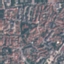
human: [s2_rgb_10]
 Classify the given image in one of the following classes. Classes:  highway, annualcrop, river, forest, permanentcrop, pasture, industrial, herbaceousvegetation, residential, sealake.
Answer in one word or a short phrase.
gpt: Residential